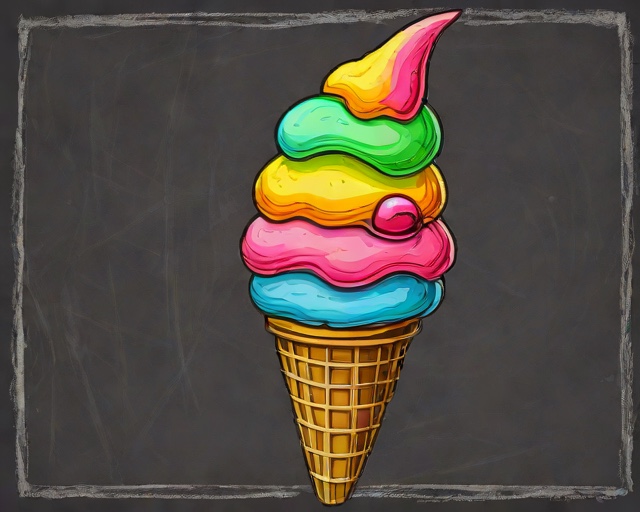
Category: Summer